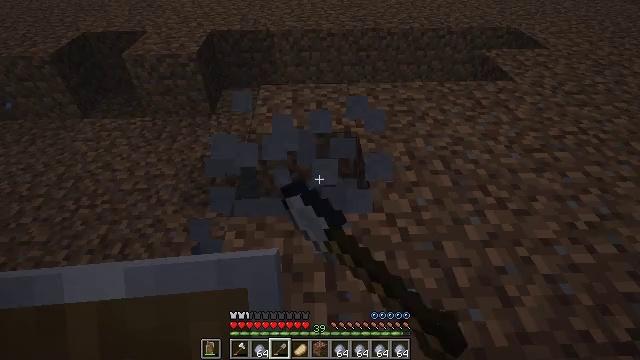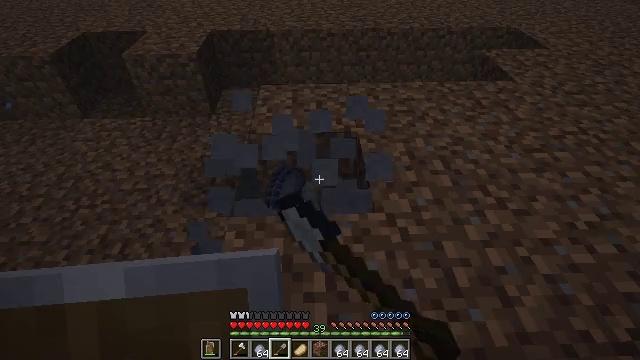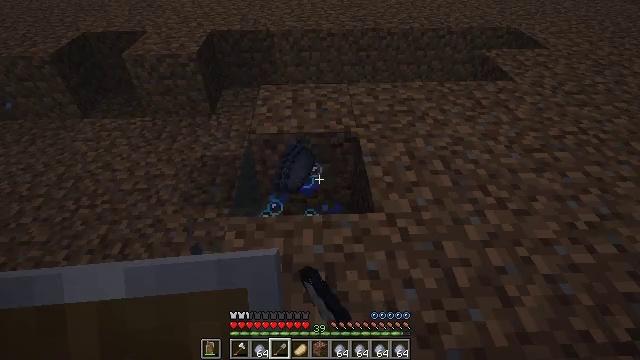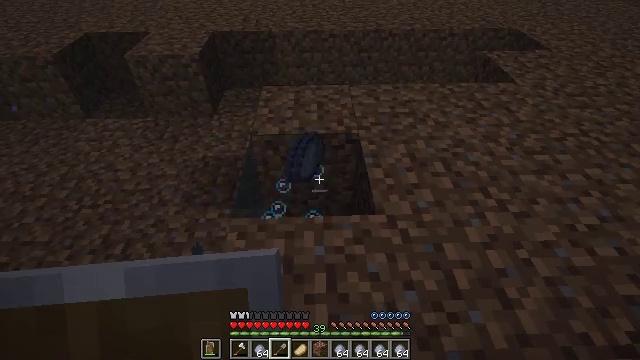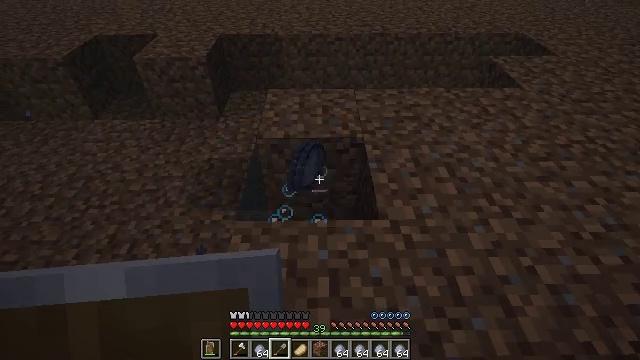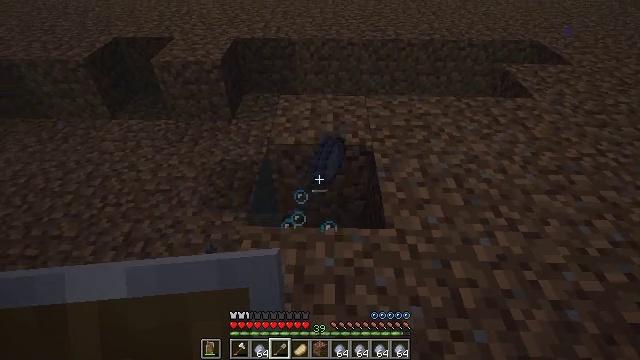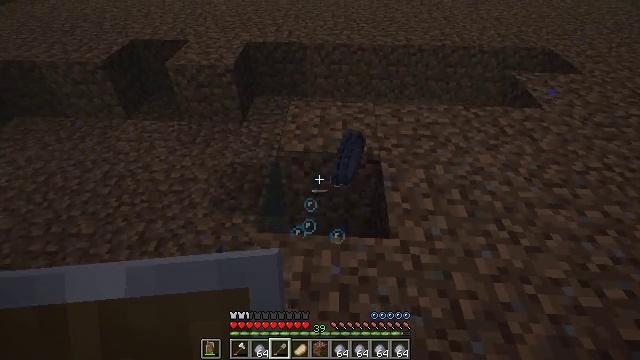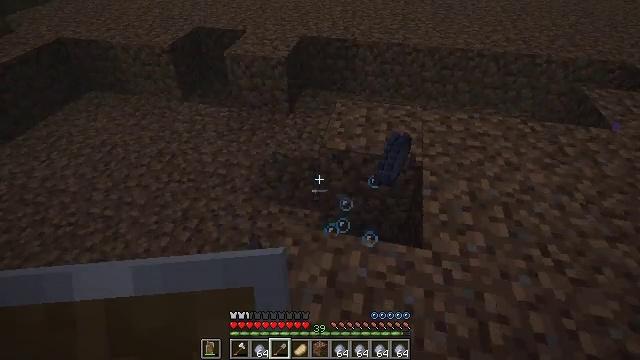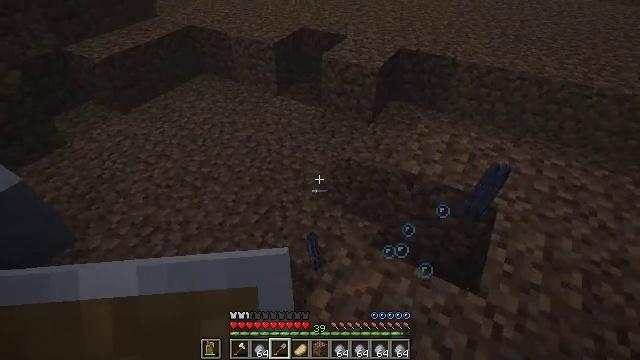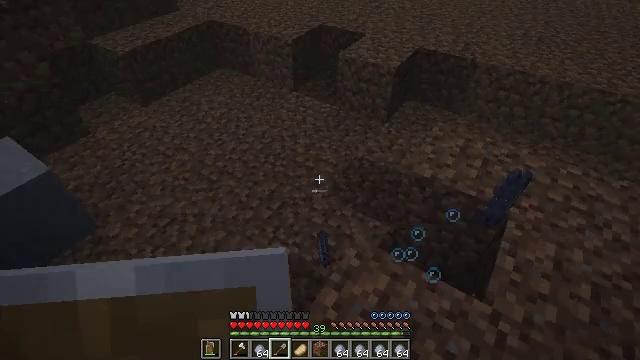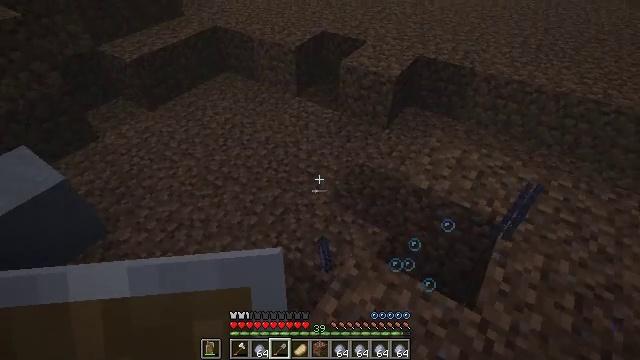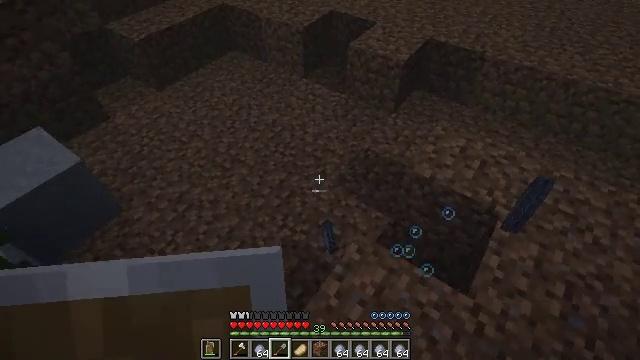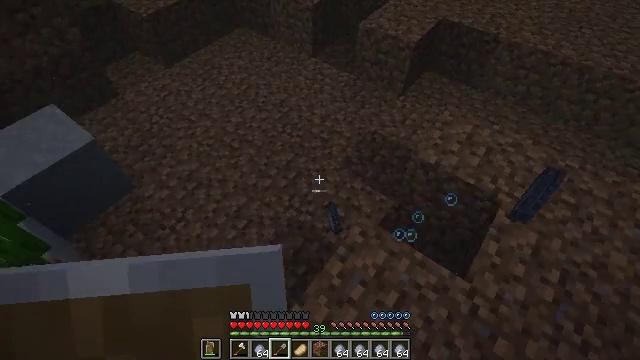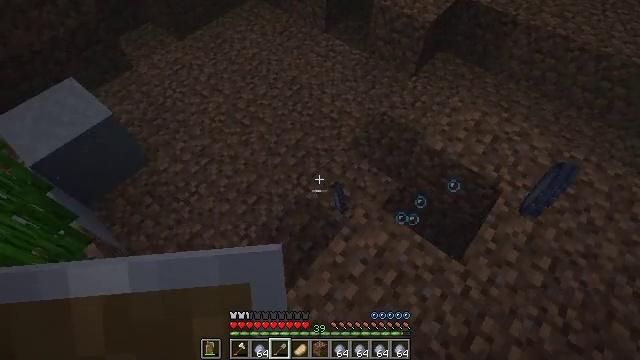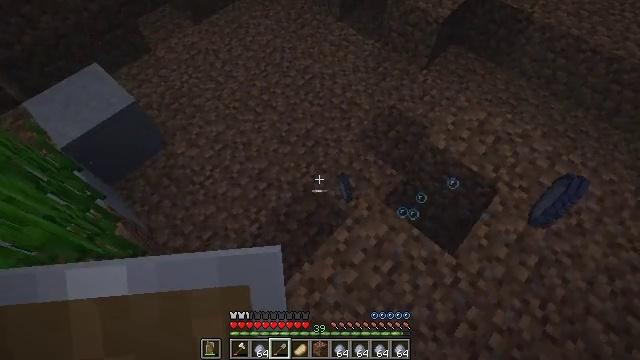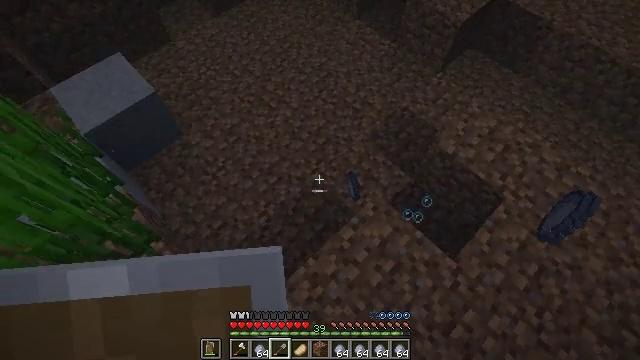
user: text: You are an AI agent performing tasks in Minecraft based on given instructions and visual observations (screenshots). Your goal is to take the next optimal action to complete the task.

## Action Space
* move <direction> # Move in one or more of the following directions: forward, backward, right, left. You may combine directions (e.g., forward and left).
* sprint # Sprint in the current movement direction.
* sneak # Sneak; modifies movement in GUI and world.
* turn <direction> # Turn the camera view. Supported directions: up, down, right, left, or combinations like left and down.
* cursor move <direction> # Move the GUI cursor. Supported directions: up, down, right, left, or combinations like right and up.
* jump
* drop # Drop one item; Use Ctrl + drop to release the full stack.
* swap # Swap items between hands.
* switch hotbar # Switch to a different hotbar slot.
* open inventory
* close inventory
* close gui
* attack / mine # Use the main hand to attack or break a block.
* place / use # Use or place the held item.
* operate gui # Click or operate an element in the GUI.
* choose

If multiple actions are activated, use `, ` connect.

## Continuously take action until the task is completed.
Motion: motion action
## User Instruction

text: Collect tall seagrass by holding left button.
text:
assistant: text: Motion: attack / mine
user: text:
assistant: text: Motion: attack / mine
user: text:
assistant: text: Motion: jump
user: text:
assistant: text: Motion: turn left, jump
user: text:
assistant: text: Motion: turn left, jump
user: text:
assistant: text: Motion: turn left, jump
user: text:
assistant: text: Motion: turn left, jump
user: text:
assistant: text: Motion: turn left, jump
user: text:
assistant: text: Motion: turn left and down, jump
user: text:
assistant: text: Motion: jump
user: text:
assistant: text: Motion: turn left and down, jump
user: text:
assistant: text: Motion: turn left and down, jump
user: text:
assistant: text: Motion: turn left and down, jump
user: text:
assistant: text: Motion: turn left and down, jump
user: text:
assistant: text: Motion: turn left and down, jump
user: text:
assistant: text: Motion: turn left, jump
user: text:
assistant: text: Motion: turn left and up, jump
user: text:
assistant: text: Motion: turn left and up, jump
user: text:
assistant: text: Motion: turn left, jump
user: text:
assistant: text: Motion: turn left, jump
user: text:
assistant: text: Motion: jump
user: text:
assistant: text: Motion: turn left, jump
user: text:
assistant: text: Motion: turn left, jump
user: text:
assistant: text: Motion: turn left, jump
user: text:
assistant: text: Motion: turn left, jump
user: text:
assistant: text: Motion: jump
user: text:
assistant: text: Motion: jump
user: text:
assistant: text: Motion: turn left and down, jump
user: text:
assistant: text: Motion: turn left and down, jump
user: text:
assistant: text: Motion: turn left and down, jump